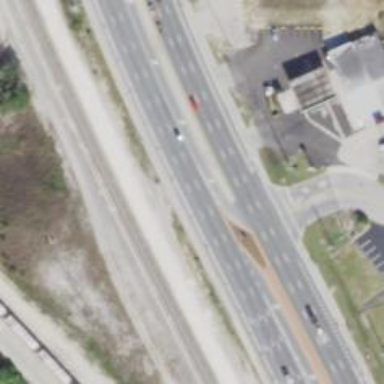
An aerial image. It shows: Primary link highway.